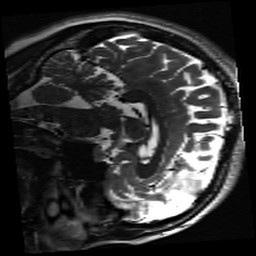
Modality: inplaneT2
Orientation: sagittal